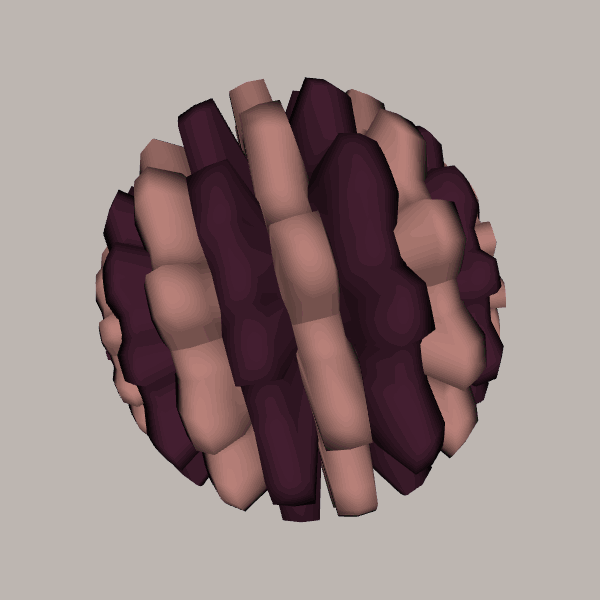
Background: light